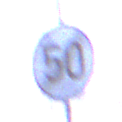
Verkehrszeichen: EndeGeschwindigkeit50
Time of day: SunriseSunset
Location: Outdoor (Nature)
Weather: Clear
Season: NotSpecified
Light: Natural